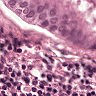
Metastatic tissue present: yes